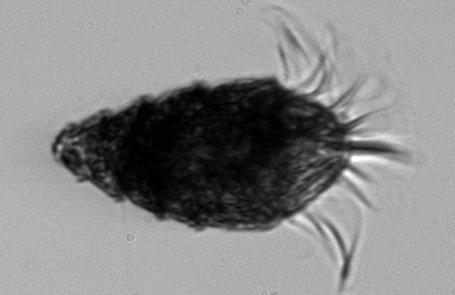
Label: Laboea_strobila